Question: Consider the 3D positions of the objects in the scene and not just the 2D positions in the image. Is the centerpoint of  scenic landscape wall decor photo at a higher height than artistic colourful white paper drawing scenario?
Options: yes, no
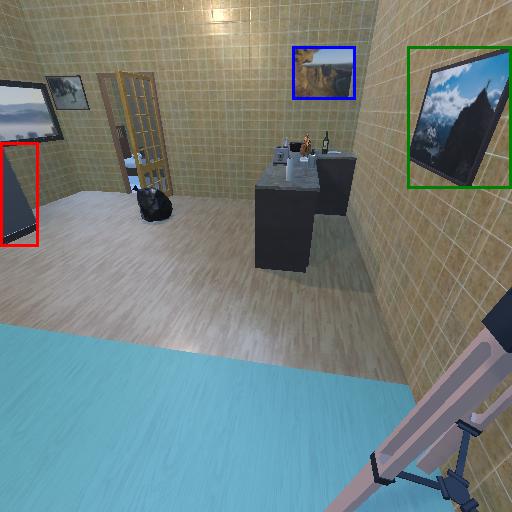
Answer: yes